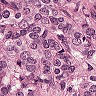
Metastatic tissue present: yes